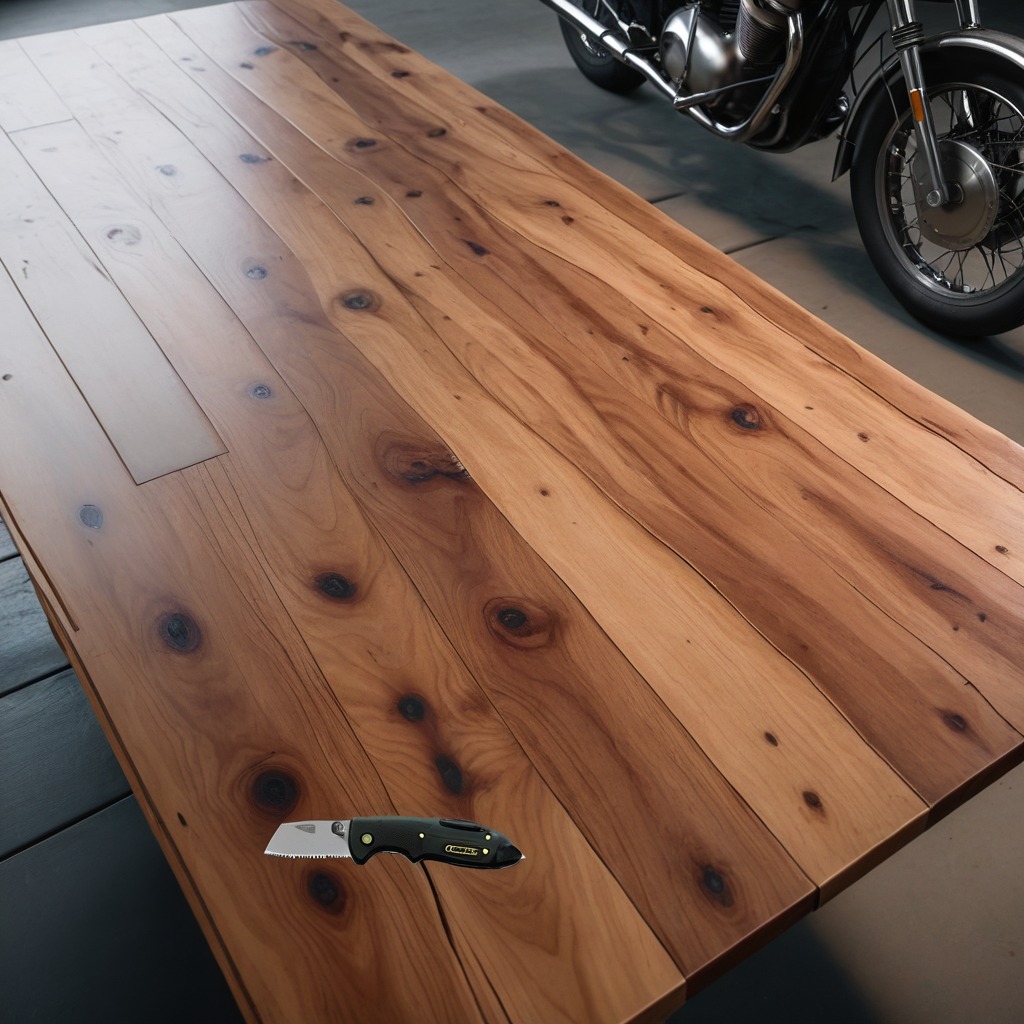
A utility knife is lying on an oil-spilled wooden table in a vintage motorcycle garage.